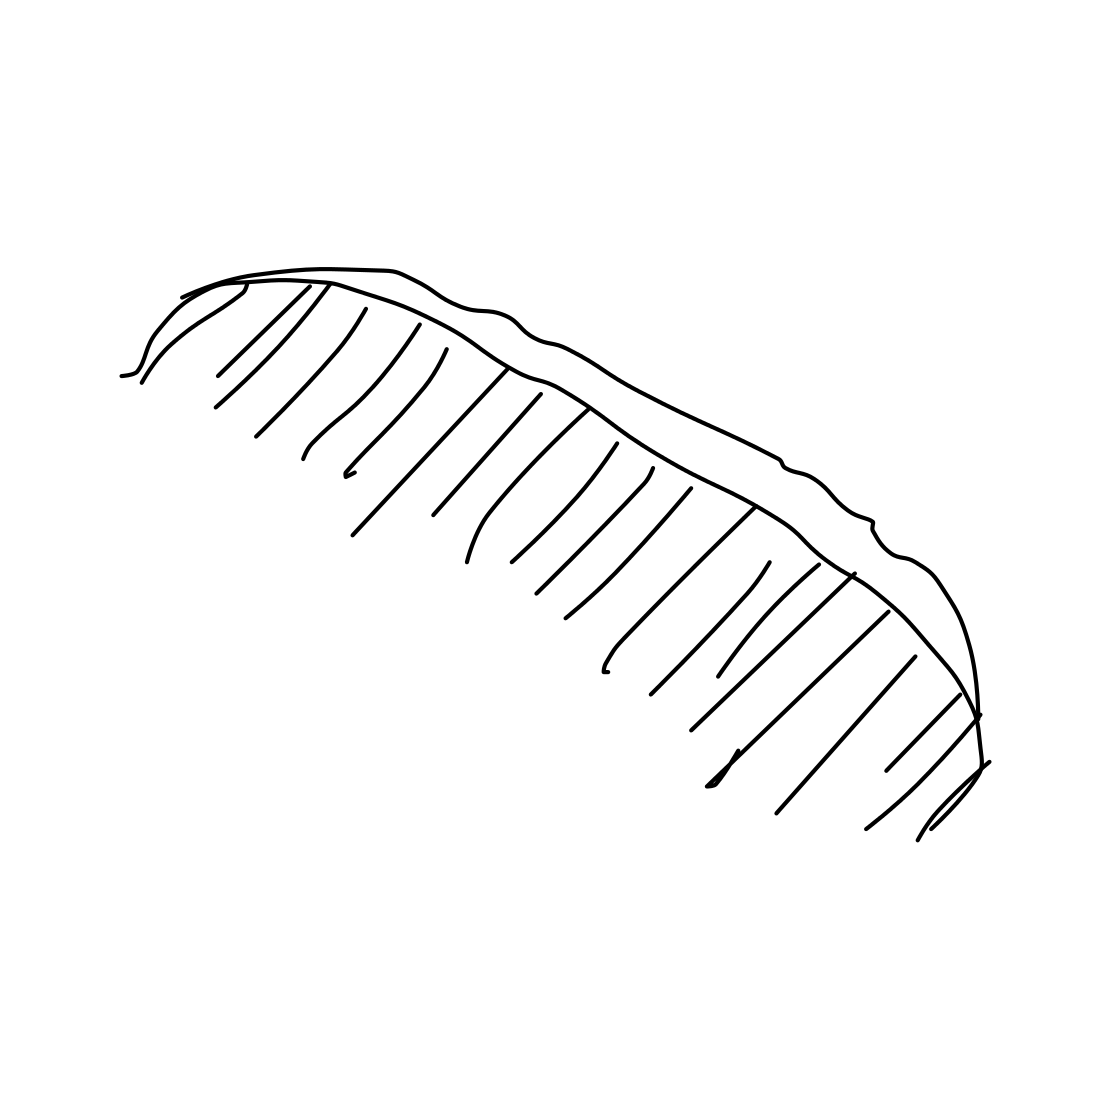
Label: comb